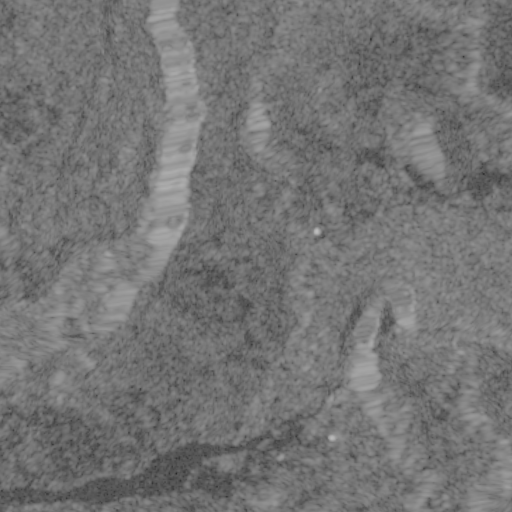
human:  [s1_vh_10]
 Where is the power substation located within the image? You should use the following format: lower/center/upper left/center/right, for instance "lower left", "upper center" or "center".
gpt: The power substation is located in the lower right of the image.
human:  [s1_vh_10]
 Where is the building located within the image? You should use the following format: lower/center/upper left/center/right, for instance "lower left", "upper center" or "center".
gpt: The building is located in the lower center of the image.
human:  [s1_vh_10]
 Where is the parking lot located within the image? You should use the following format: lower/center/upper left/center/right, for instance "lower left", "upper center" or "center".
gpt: There is no parking lot in the image.

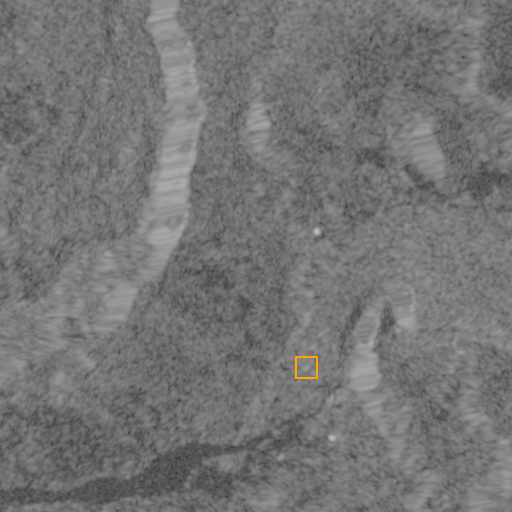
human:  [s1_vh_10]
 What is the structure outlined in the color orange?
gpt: The structure outlined in orange is a power substation.
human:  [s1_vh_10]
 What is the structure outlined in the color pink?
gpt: There is no pink outline.